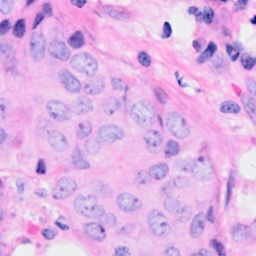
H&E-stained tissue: Breast